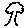
Label: tree